Question: I'm trying to automate the creation of test environments, and one of the steps is to create self signed certificates to be used on SSL bindings on IIS. It's a WPF application meant to run once to create all websites, applications, windows services, and etcera, based on specified configuration settings.
I've tried using CertEnrollLib (certenroll.dll), but for some unknown reason I'm getting the following error when I run the code on the server:

When I run on my machine everything works fine. I've stumbled across this link:
<URL>
I've tried the said solution:
> To get rid of these compilation errors we changed "Embed Interop
Types" to "False" in
the Properties of the CERTCLIENTLib and CERTENROLLLib references.
To no avail. Also tried changing the platform as said in the link:
> I still didn't have
time to figure out why this happens, but if you compile against x86
platform instead of Any CPU platform (which makes the code to run
against x64 platform on x64 systems by default), it will work fine.
But this doesn't work either, I get the same error. I also tried using BouncyCastle before, but got another COM error.
---
'''
var cert = new CX509CertificateRequestCertificate(); // old, not working
// gets the right class to use with my machine, but not with the server
'''
'''
IX509CertificateRequestCertificate cert = (IX509CertificateRequestCertificate) Activator.CreateInstance(Type.GetTypeFromProgID("X509Enrollment.CX509CertificateRequestCertificate"));
// gets whatever is the CX509CertificateRequestCertificate implementation is
'''
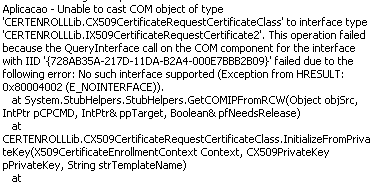
Answer: Thanks for confirming your server OS. The problem is that <URL>.
You need to use standard <URL>.